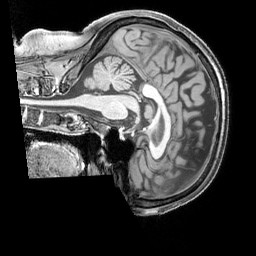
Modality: T1w
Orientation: sagittal
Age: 57
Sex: female
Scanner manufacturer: siemens
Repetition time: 2.3 s
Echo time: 0.00226 s